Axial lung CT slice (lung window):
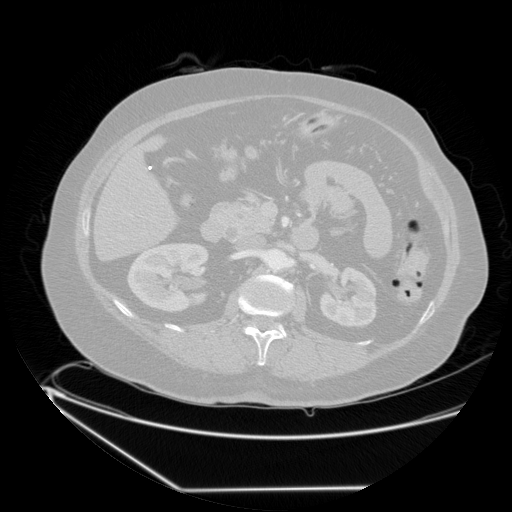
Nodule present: no